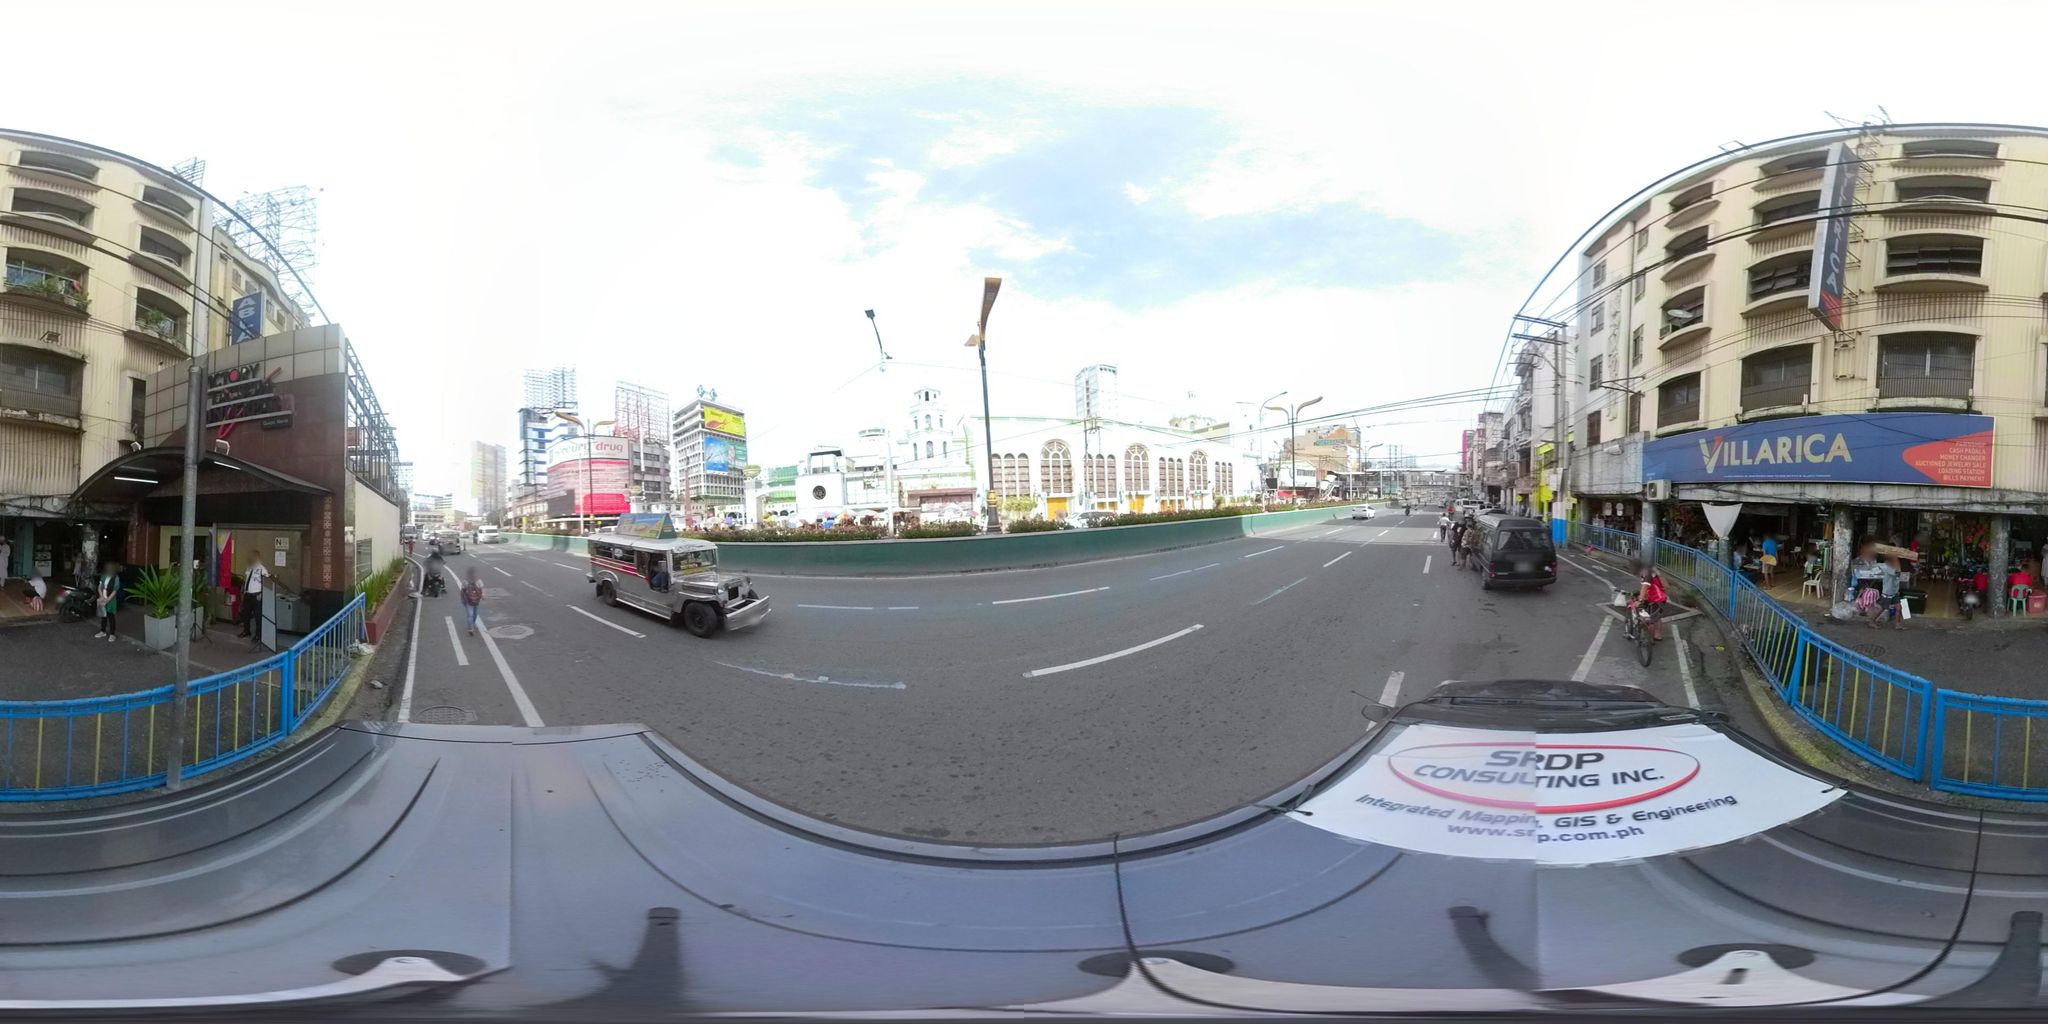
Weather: cloudy
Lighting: day
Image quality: good
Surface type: driving surface
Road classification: primary_link
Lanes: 2, 1
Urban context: urban centre
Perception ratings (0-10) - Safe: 1.43, Lively: 8.93, Beautiful: 6.3, Boring: 0.73, Depressing: 6.6, Wealthy: 3.91